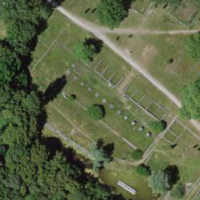
EUNIS habitat code: 53
Species observed at this site:
Aquilegia vulgaris